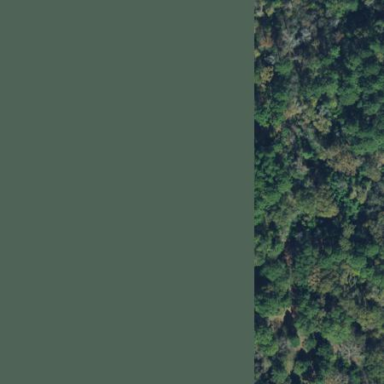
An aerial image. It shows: Mixed woodland area with variety of leaf types and cycles.